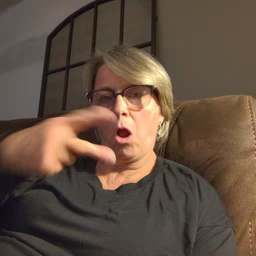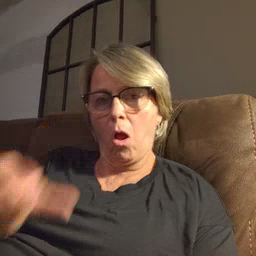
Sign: fall